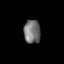
Tissue: lung
Cell type: T cells
Senescence score: 0.2123
Nuclear area (px): 387
Mean DAPI intensity: 116.398